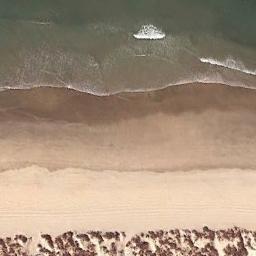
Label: beach